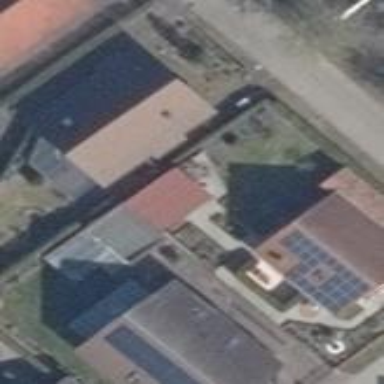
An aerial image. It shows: Gabled house with grey roof.